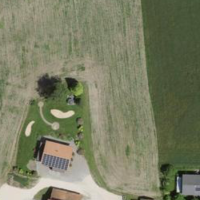
EUNIS habitat code: 52
Species observed at this site:
Filipendula ulmaria